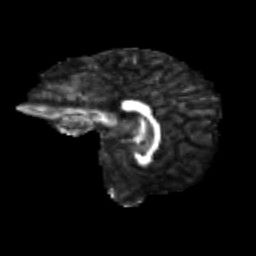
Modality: FA
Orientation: sagittal
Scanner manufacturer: siemens
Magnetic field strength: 3 T
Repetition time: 9.2 s
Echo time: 0.084 s